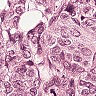
Metastatic tissue present: yes